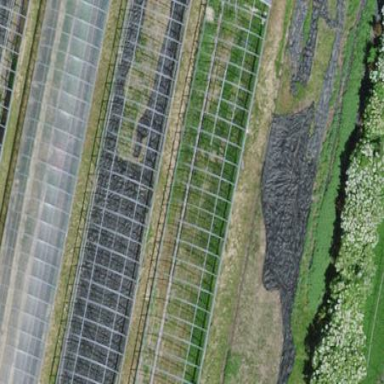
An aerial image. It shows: Greenhouse.